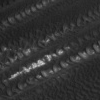
Atmospheric dust classification: not_dusty